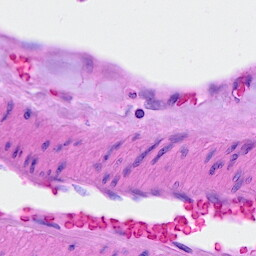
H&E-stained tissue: Breast